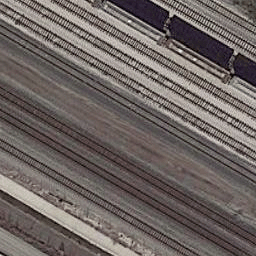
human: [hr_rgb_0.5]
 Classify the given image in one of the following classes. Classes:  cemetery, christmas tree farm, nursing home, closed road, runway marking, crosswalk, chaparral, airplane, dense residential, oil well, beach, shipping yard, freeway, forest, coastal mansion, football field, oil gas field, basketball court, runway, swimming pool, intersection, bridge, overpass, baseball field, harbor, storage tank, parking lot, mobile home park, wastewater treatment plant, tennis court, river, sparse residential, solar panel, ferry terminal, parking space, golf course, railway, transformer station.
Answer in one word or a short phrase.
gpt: railway